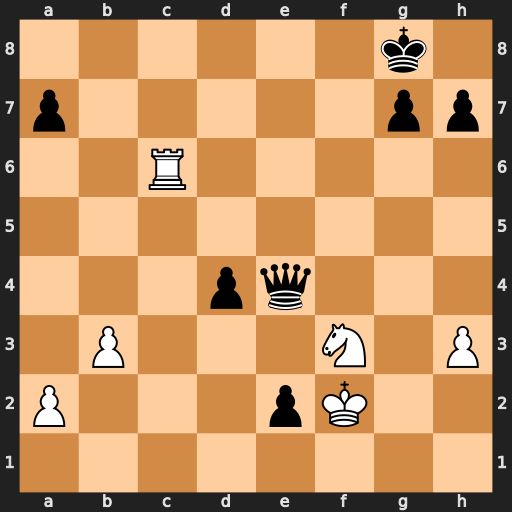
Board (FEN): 6k1/p5pp/2R5/8/3pq3/1P3N1P/P3pK2/8
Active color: w
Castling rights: -
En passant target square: -
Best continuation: Rc8+ Kf7 Ng5+ Kg6 Nxe4